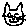
Label: cat